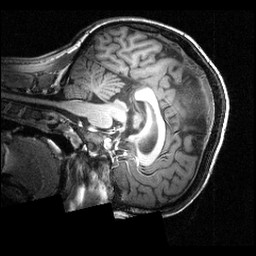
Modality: T1w
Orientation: sagittal
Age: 23
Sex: female
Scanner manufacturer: siemens
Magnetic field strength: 3.951 T
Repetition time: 1.5 s
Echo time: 0.00335 s